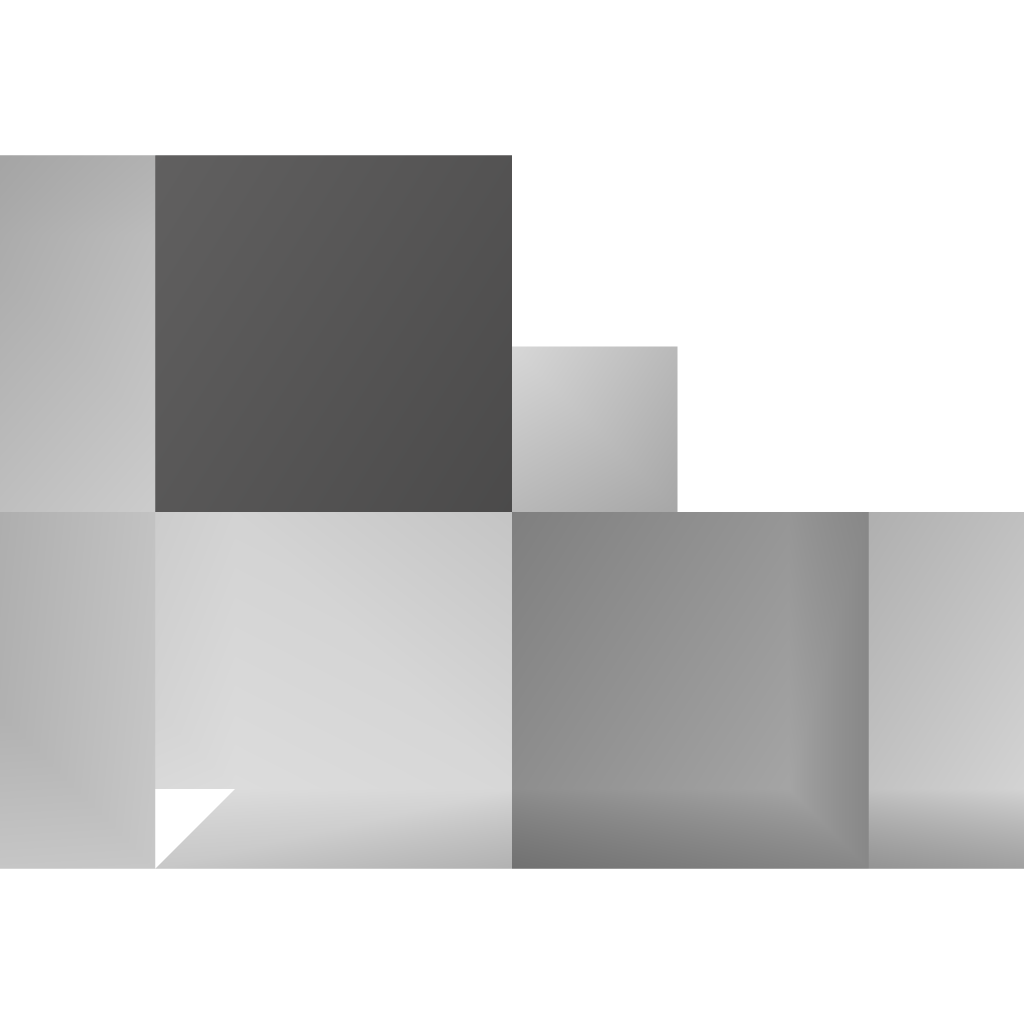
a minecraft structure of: Compact Semi-Auto Cannon